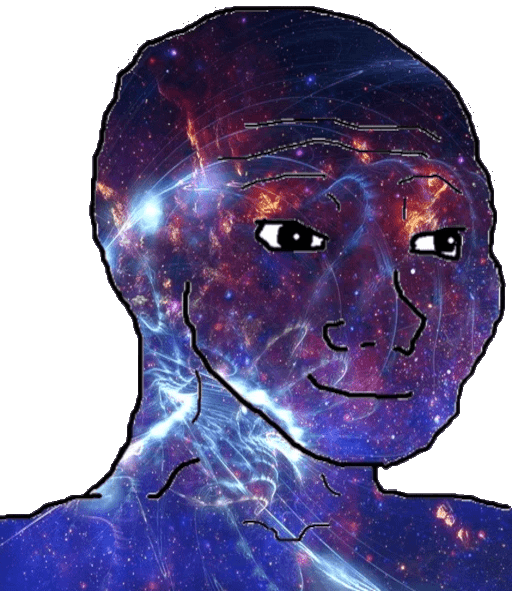
Label: 5_Bloomer